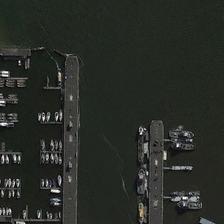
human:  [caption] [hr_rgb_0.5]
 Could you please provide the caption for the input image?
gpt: some boats are in a port near a piece of dark green water .

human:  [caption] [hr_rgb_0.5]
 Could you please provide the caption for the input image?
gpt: some boats are in a port near a piece of dark green water .

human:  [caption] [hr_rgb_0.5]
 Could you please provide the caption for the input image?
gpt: some boats are in a port near a piece of dark green water .

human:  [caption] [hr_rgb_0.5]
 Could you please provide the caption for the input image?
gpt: some boats are in a port near a piece of dark green water .

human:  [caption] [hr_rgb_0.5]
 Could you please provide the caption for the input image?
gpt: some boats are in a port near a piece of dark green water .